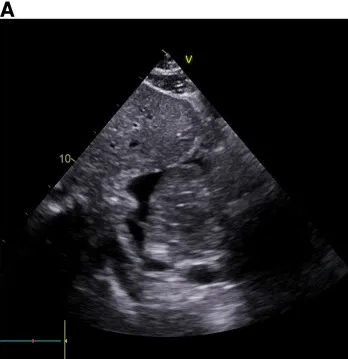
The imaging feature of the cardiac mass. Echocardiography revealed a large mass attached to the interatrial septum.
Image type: radiology (ultrasound)